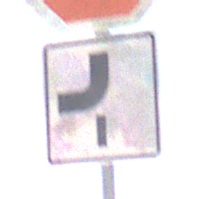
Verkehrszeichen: VerlaufVorfahrtsstrasse7
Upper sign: Stop
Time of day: Midday
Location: Outdoor (Nature)
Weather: Clear
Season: NotSpecified
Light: Natural